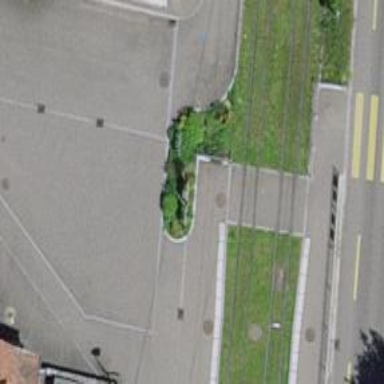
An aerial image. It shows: Crossing for the railway.